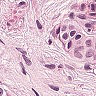
Metastatic tissue present: yes